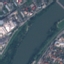
Land use / land cover: River